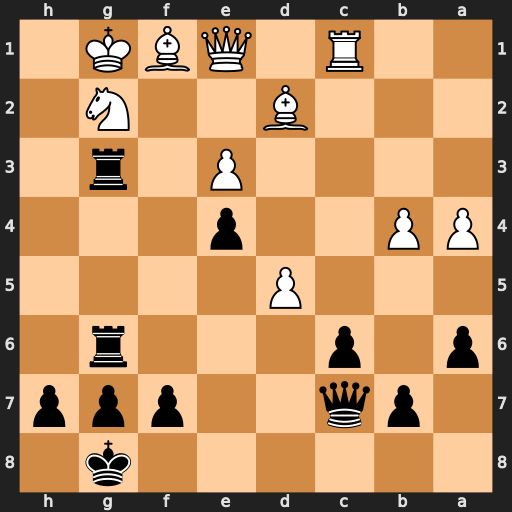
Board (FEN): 6k1/1pq2ppp/p1p3r1/3P4/PP2p3/4P1r1/3B2N1/2R1QBK1
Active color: b
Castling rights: -
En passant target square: -
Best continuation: Rh3 d6 Qxd6